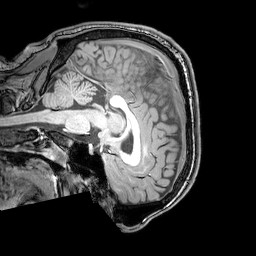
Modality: T1w
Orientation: sagittal
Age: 23
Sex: male
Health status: healthy
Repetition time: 0.081 s
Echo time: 0.037 s